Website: lowes
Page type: review-order
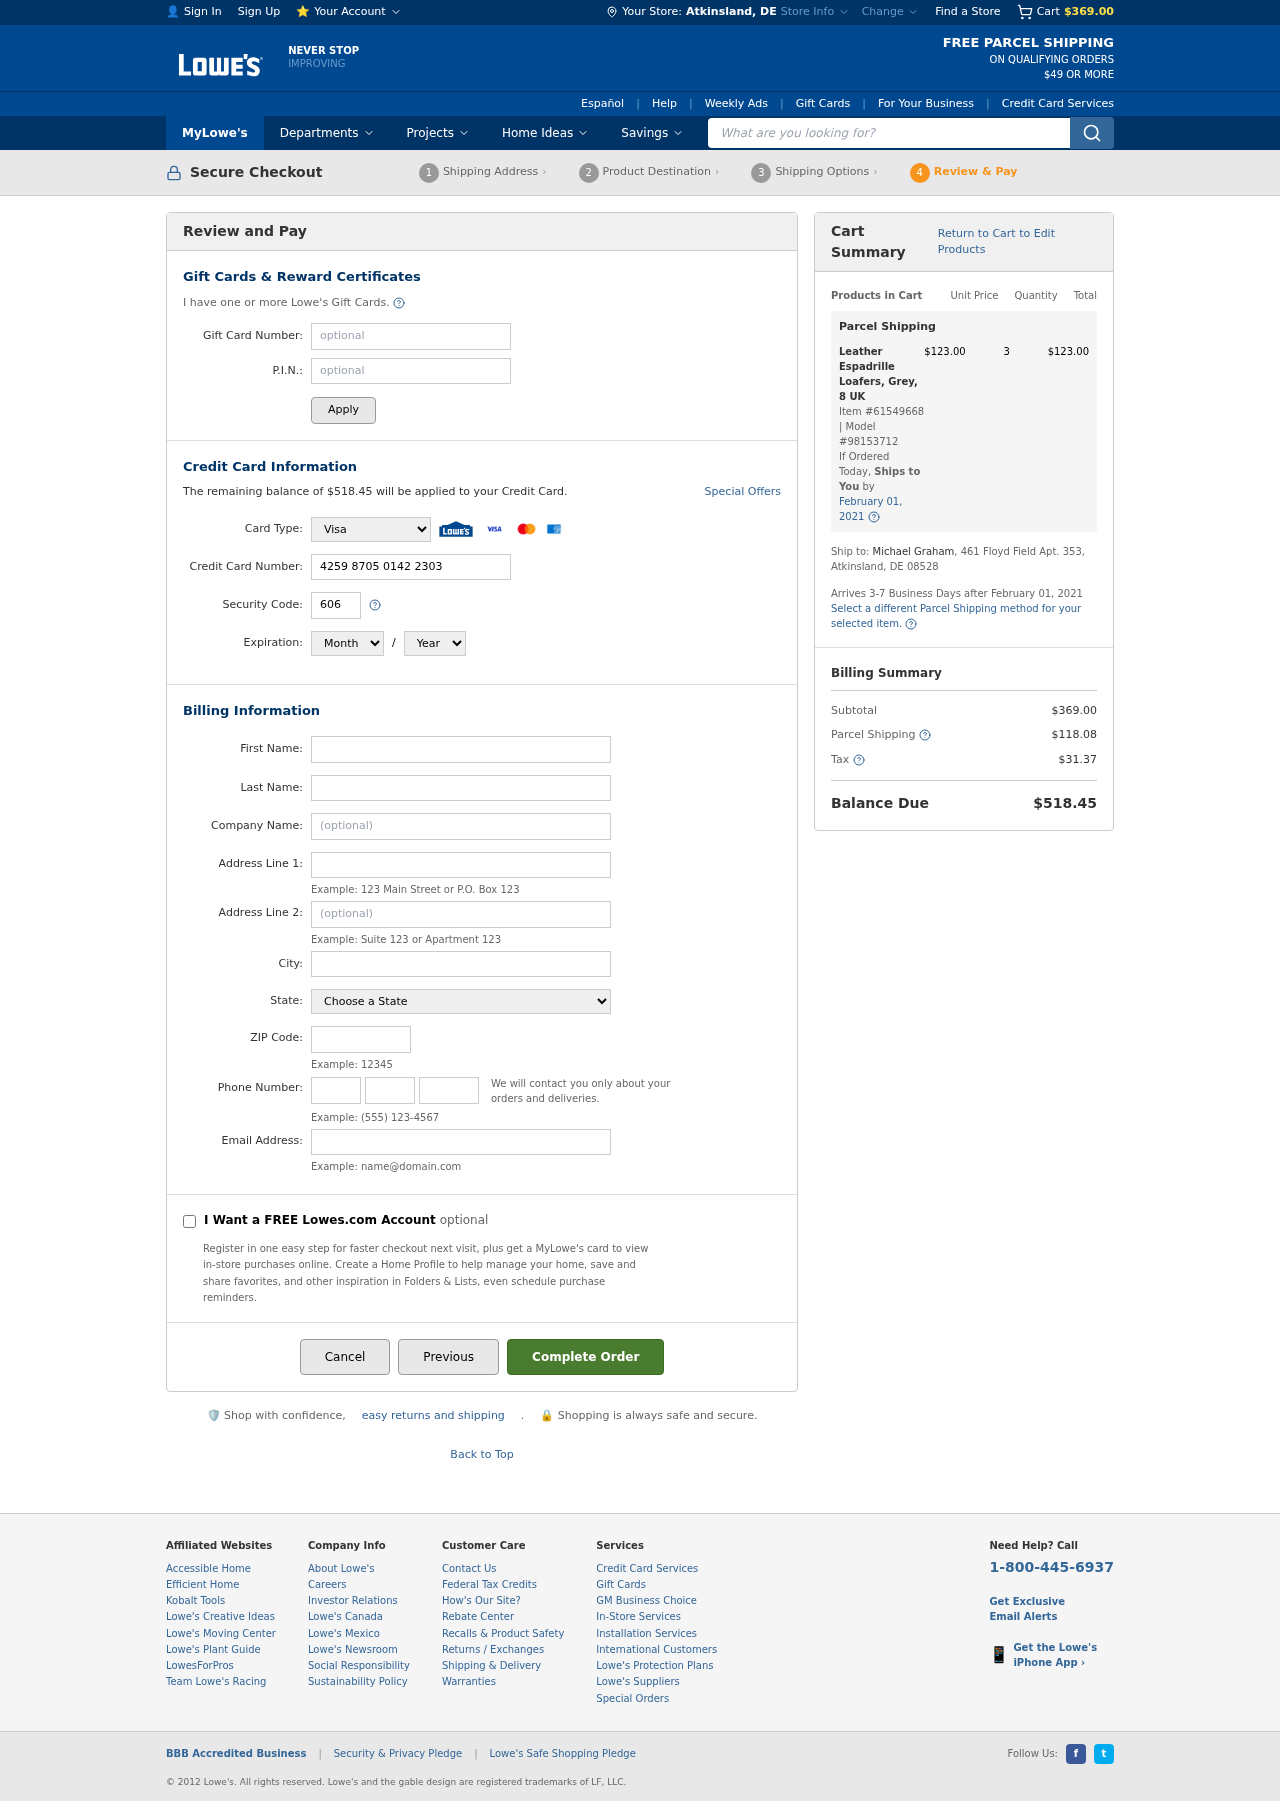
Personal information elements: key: PII_CARD_CVV
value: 606
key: PII_CARD_EXPIRY_MONTH
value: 05
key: PII_CARD_EXPIRY_YEAR
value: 27
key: PII_CARD_NUMBER
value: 4259 8705 0142 2303
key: PII_CARD_TYPE
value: Visa
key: PII_CITY
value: Atkinsland
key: PII_CITY_STATE
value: Atkinsland, DE
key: PII_COMPANY
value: Allen, Morris and Schmidt
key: PII_EMAIL
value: michael_graham@yahoo.com
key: PII_FIRSTNAME
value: Michael
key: PII_LASTNAME
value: Graham
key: PII_PHONE_AREA
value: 382
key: PII_PHONE_PREFIX
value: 314
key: PII_PHONE_SUFFIX
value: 0441
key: PII_POSTCODE
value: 08528
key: PII_STATE
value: Delaware
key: PII_STREET
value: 461 Floyd Field Apt. 353
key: PII_STREET2
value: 461 Floyd Field Apt. 353
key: PII_STREET2
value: Apt. 504
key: PII_FULLNAME2
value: Michael Graham
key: PII_CITY_STATE_ZIP2
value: Atkinsland, DE 08528
Product elements: key: PRODUCT1_NAME
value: Leather Espadrille Loafers, Grey, 8 UK
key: PRODUCT1_PRICE
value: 123
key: PRODUCT1_QUANTITY
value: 3
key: PRODUCT1_ITEM_NUMBER
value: Item #61549668
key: PRODUCT1_MODEL_NUMBER
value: Model #98153712
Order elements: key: ORDER_SUBTOTAL
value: $369.00
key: ORDER_BALANCE_DUE
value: $518.45
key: ORDER_SHIPPING_DATE
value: February 01, 2021
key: ORDER_ITEM_TOTAL
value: $123.00
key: ORDER_SHIPPING_DATE2
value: February 01, 2021
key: ORDER_SHIPPING_COST
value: $118.08
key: ORDER_TAX
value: $31.37
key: ORDER_TOTAL
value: $518.45
Search elements: key: HEADER_SEARCH
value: What are you looking for?